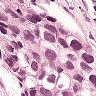
Metastatic tissue present: yes